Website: lowes
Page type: stored-credit-cards
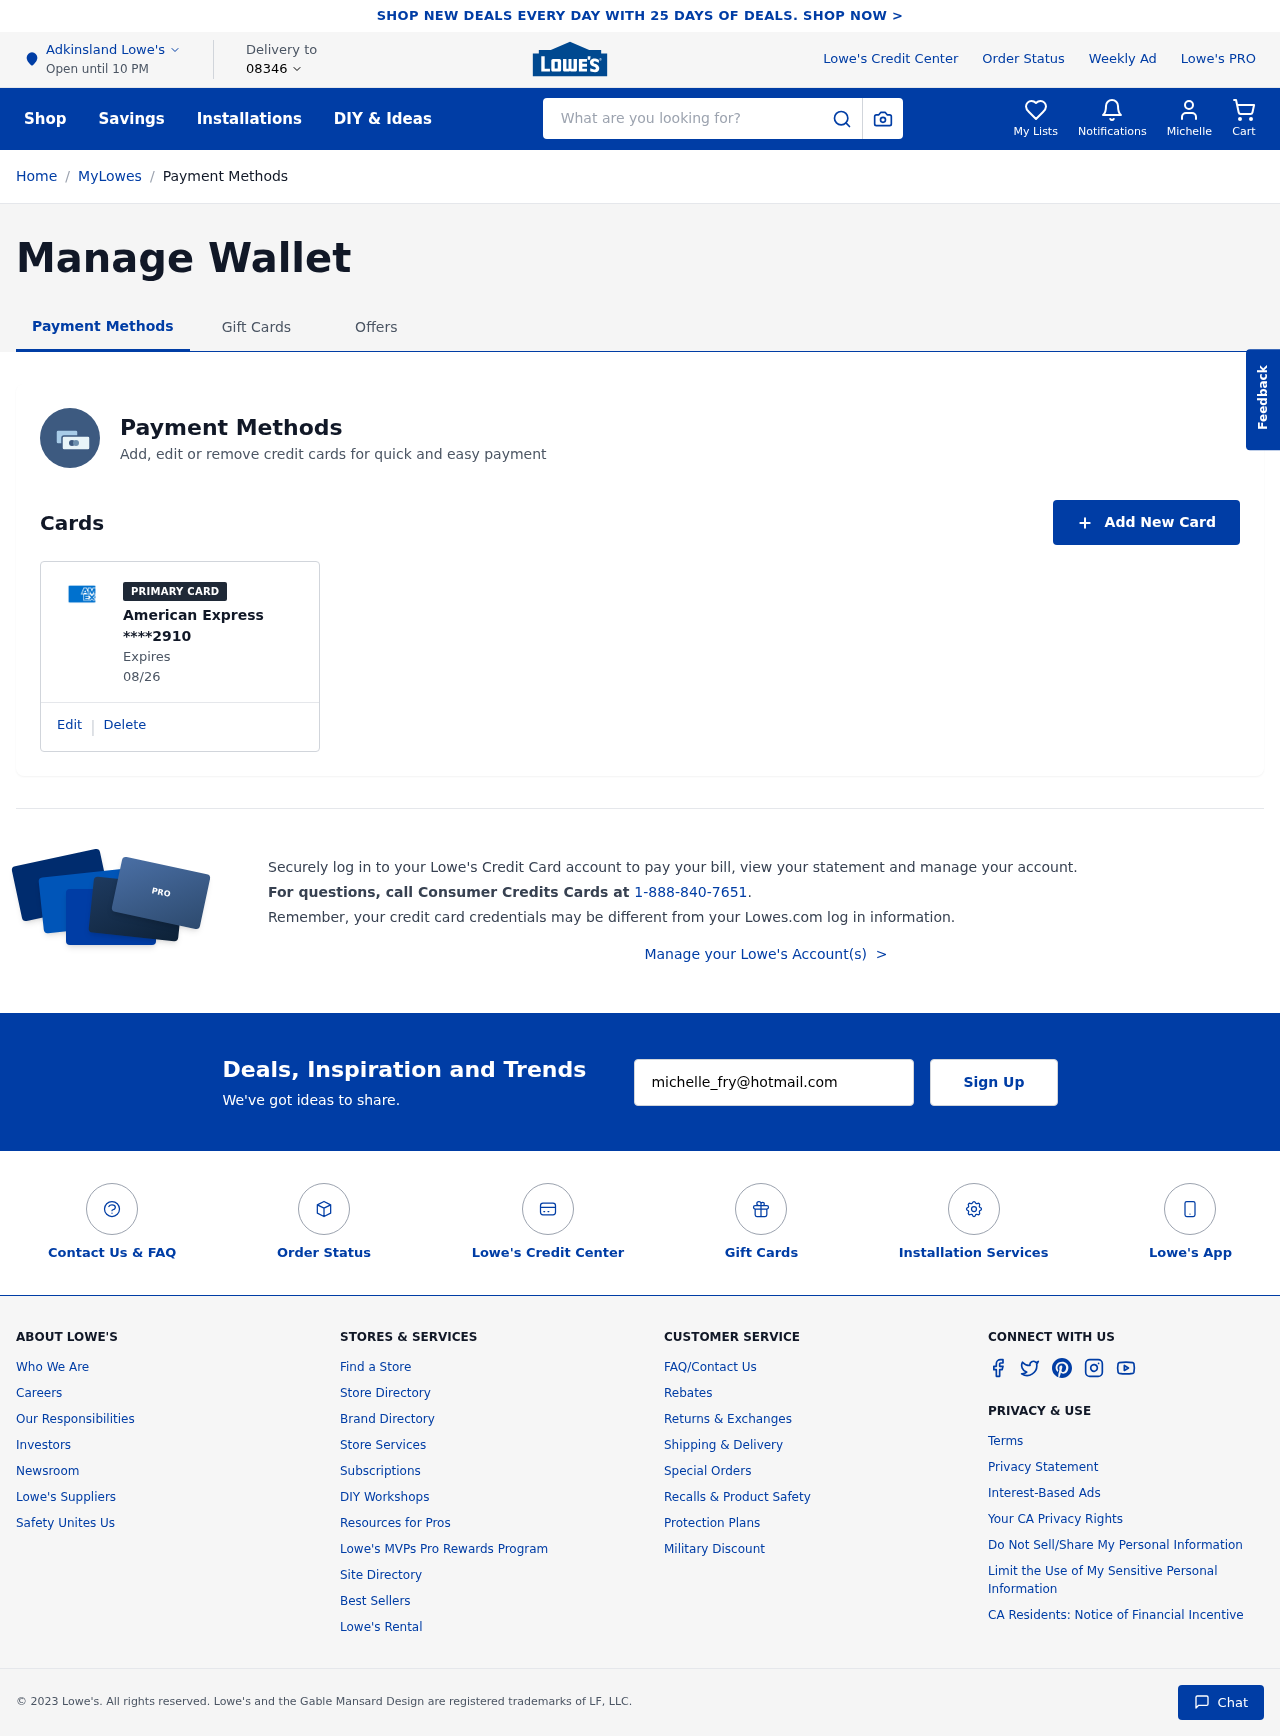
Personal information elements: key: PII_CARD_EXPIRY
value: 08/26
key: PII_CARD_LAST4
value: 2910
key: PII_CARD_TYPE
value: American Express
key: PII_CITY
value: Adkinsland
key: PII_EMAIL
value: michelle_fry@hotmail.com
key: PII_FIRSTNAME
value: Michelle
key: PII_POSTCODE
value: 08346
Search elements: key: HEADER_SEARCH
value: What are you looking for?